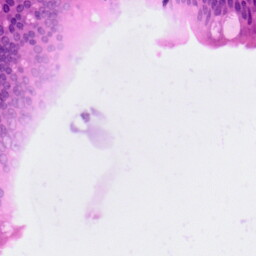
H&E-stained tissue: Pancreatic